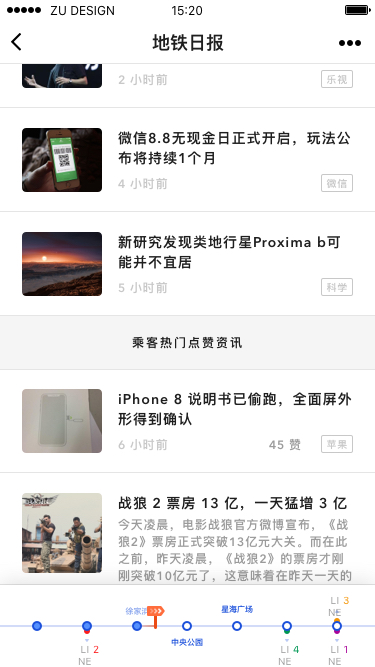
Text in this UI design:
乐视员工：我为何还在坚持，为何还不从乐视离职
2 小时前
乐视
微信8.8无现金日正式开启，玩法公布将持续1个月
4 小时前
微信
新研究发现类地行星Proxima b可能并不宜居
5 小时前
科学
战狼 2 票房 13 亿，一天猛增 3 亿
今天凌晨，电影战狼官方微博宣布，《战狼2》票房正式突破13亿元大关。而在此之前，昨天凌晨，《战狼2》的票房才刚刚突破10亿元了，这意味着在昨天一天的时间里，票房又增加了整整3个亿。 一天3亿票房是什么概念呢？前天《战狼2》的单日票房为3.57亿元，排名华语电影单日票房第一
2 小时前
特斯拉
iPhone 8 说明书已偷跑，全面屏外形得到确认
6 小时前
45 赞
苹果
中央公园
徐家浜
星海广场
LINE
2
LINE
4
LINE
1
LINE
3
地铁日报
15:20
ZU DESIGN
乘客热门点赞资讯